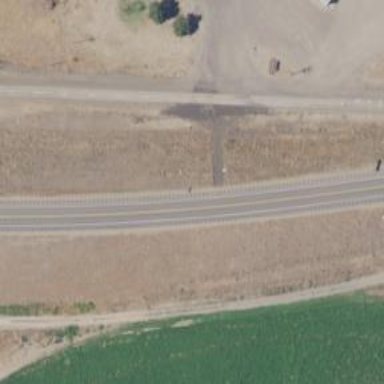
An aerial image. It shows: Asphalt road classified as primary highway.